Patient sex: F
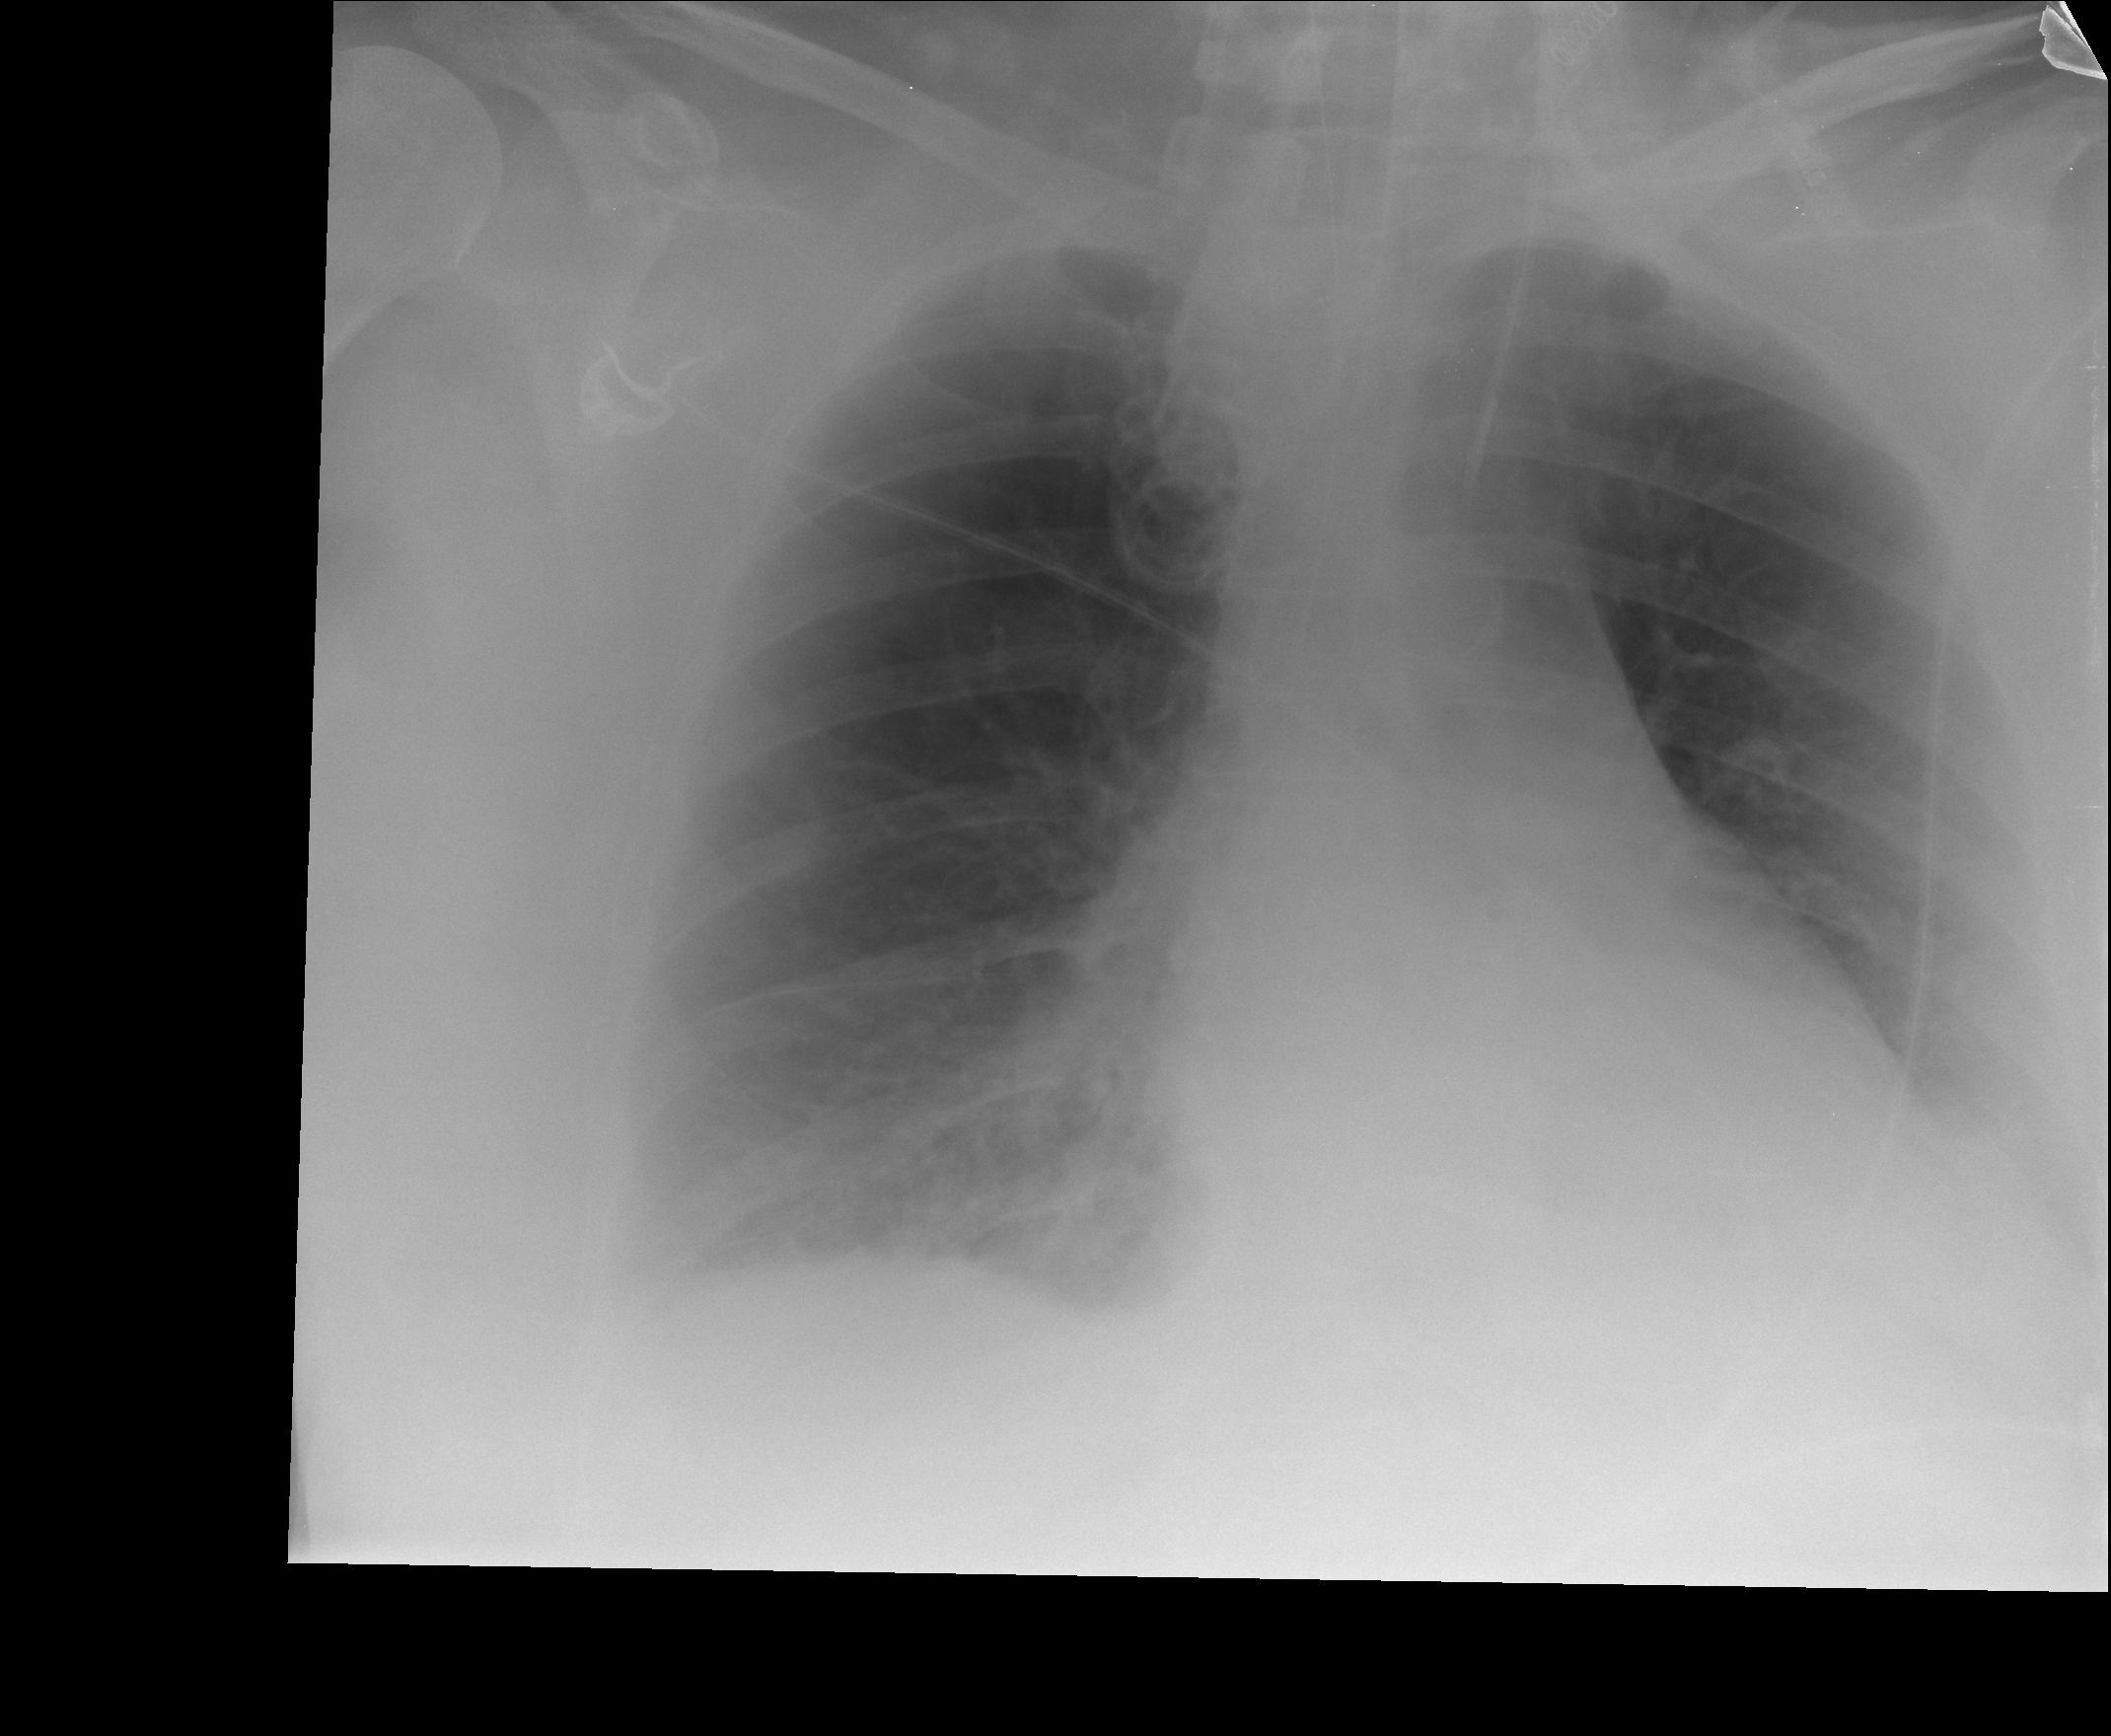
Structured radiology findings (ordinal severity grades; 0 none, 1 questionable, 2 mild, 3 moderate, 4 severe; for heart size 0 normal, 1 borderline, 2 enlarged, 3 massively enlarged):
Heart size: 2
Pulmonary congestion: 0
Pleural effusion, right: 0
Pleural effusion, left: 1
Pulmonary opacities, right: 0
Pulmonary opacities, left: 0
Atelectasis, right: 1
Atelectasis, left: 2